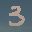
Label: 3